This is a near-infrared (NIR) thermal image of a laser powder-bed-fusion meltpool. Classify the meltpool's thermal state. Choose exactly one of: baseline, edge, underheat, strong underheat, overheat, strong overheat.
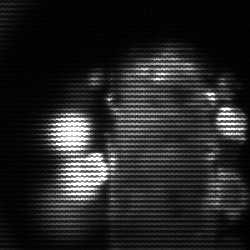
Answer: strong underheat